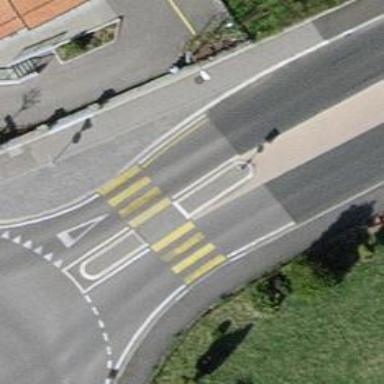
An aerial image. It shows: Uncontrolled zebra crossing with central island.